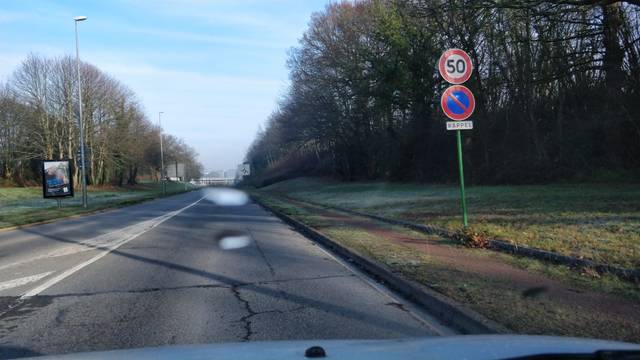
Region: France
Coordinates: 48.124, -1.621